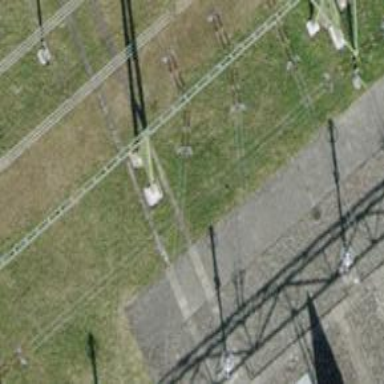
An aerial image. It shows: Insulator used in power equipment.